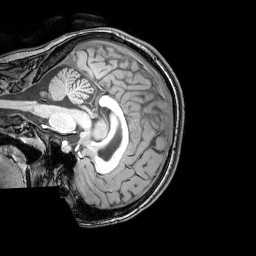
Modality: T1w
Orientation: sagittal
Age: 24
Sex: female
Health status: healthy
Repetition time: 0.081 s
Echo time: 0.037 s